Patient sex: F
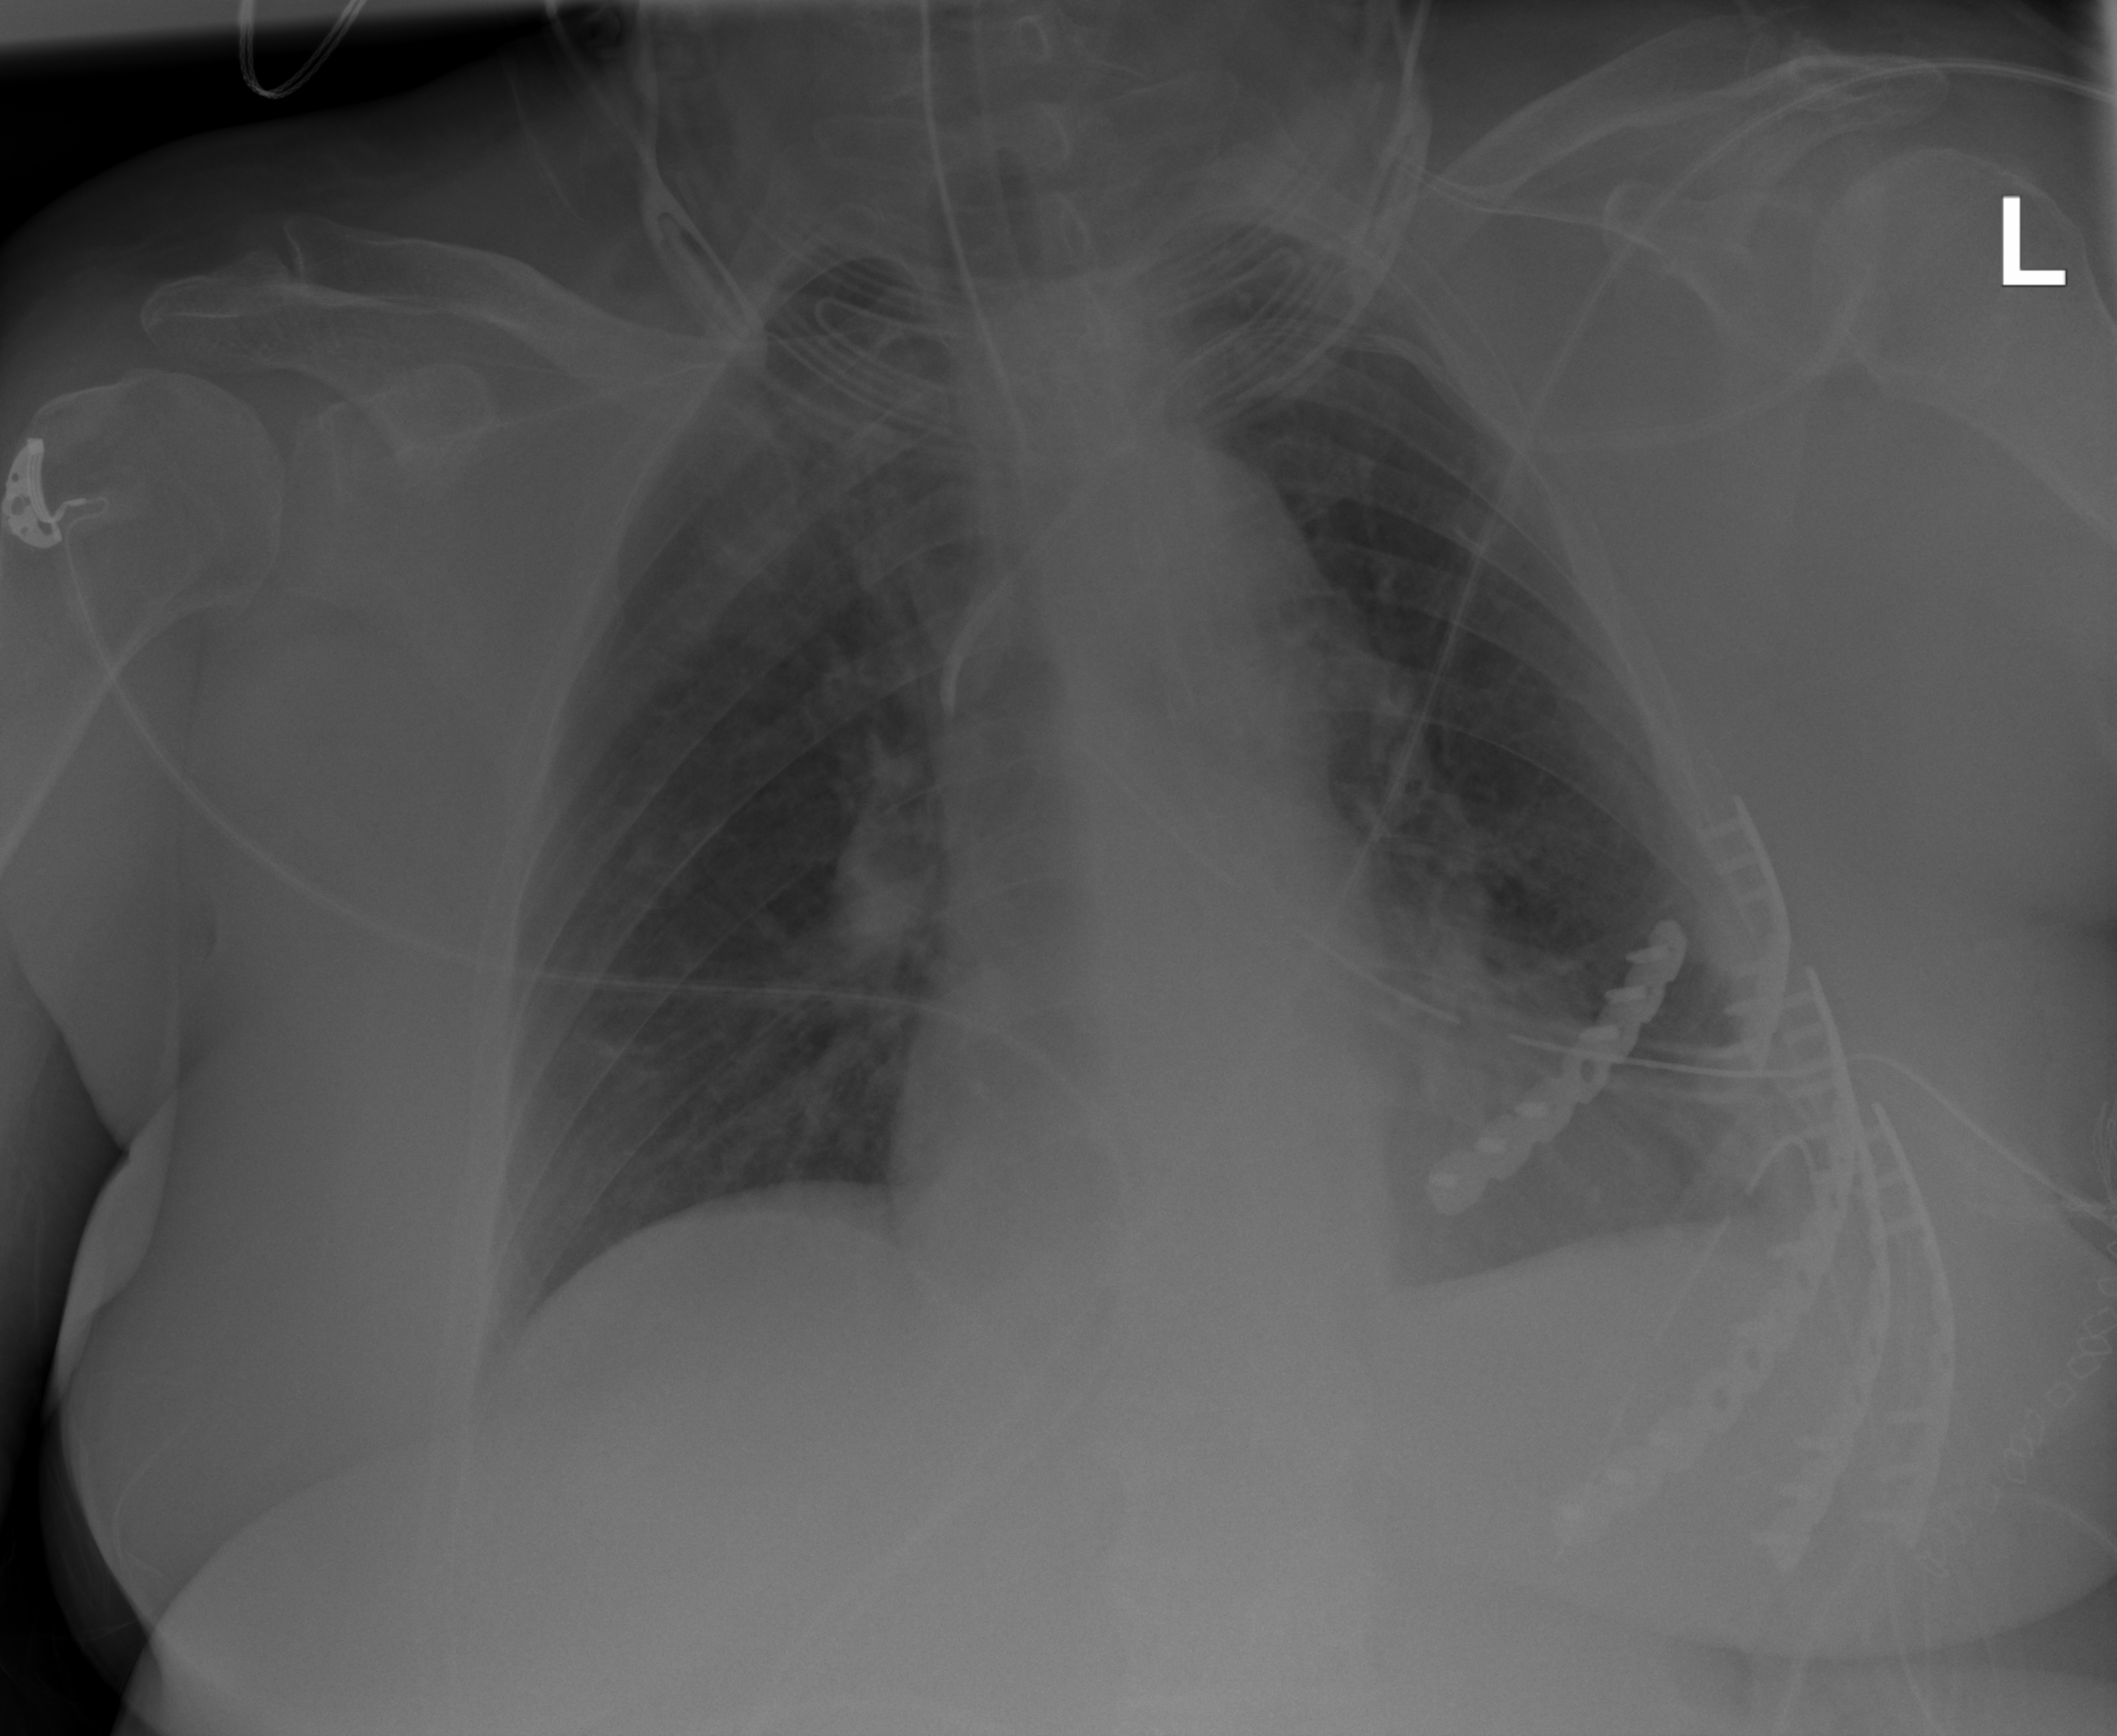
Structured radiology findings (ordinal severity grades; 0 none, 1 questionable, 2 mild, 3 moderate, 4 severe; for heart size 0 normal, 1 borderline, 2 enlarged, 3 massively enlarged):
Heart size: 2
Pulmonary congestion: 2
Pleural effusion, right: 0
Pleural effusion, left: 2
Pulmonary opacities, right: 2
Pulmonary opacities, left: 0
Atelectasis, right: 2
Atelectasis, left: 2